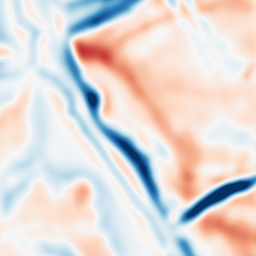
Category: multiscale
Decomposition family: dog
Decomposition parameters: sigma_low: 5
sigma_high: 5
Upsampling method: quintic
Upsampling parameters: scale: 8
Upsampling scale: 8